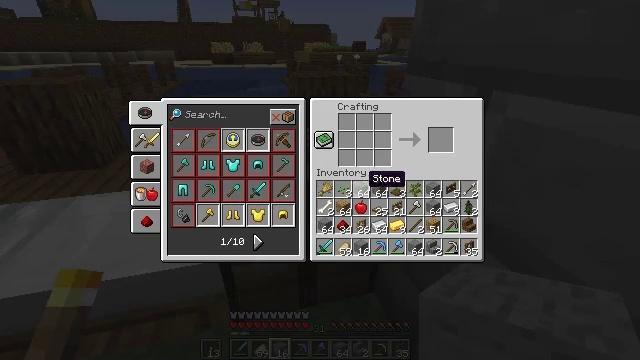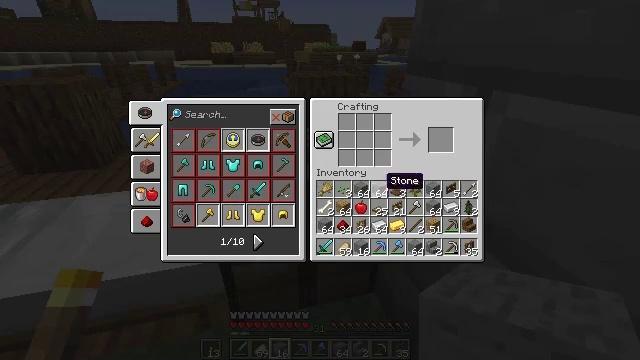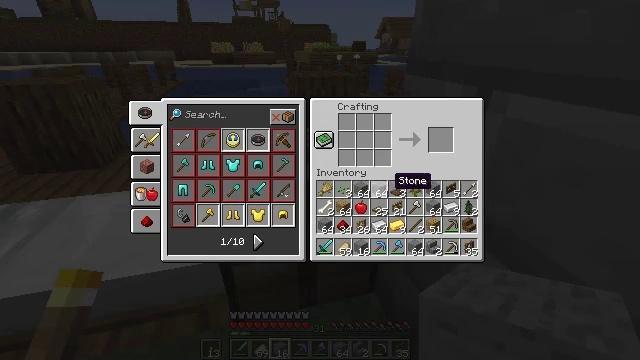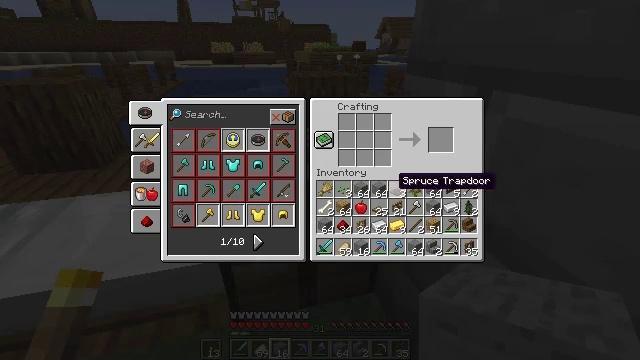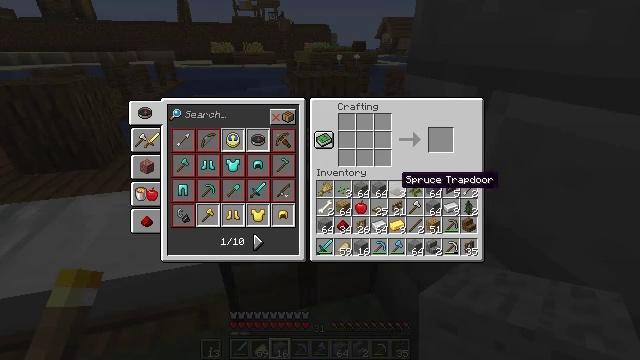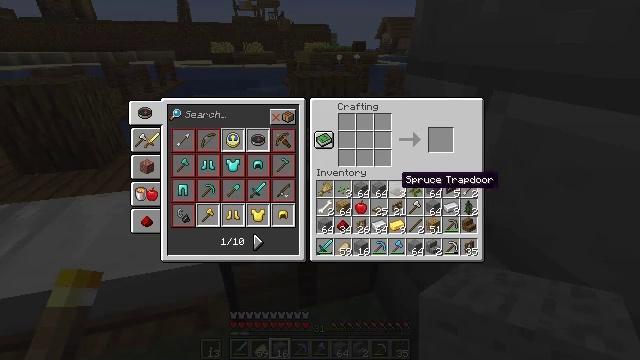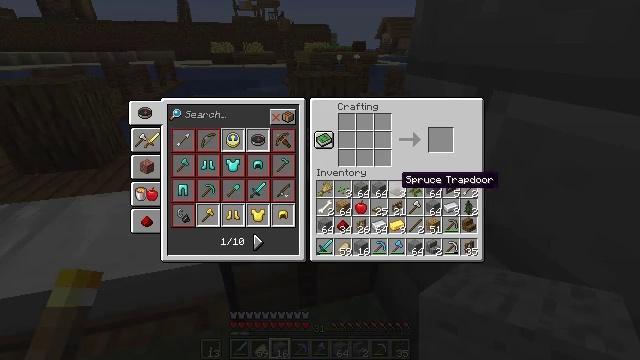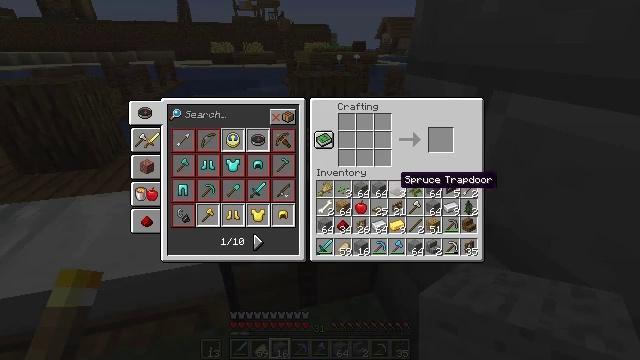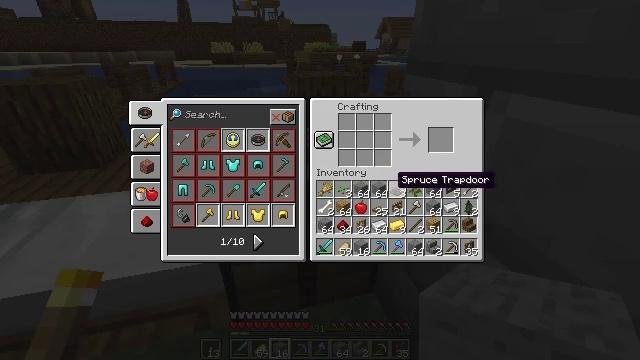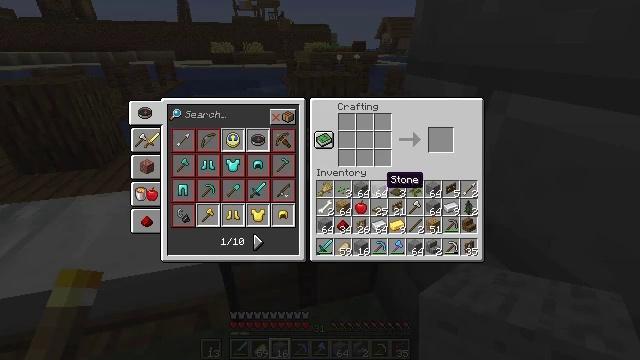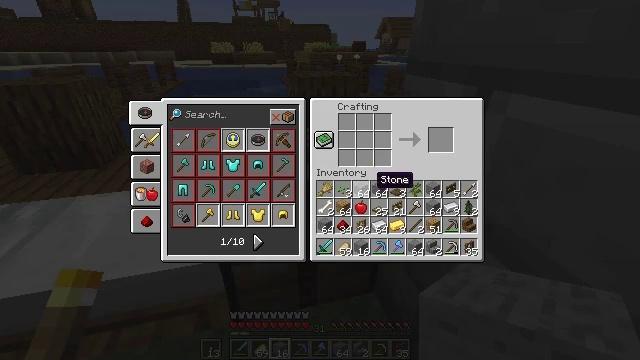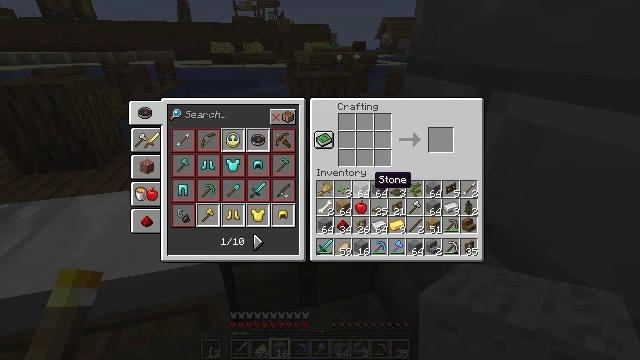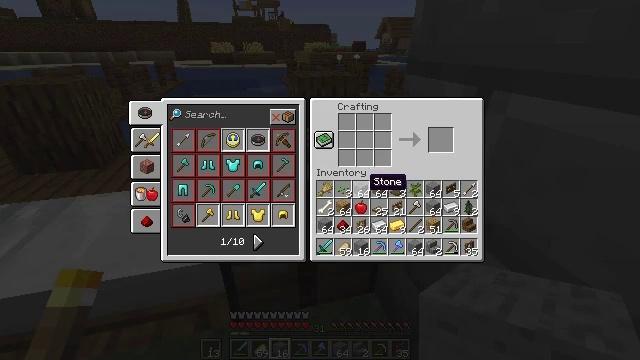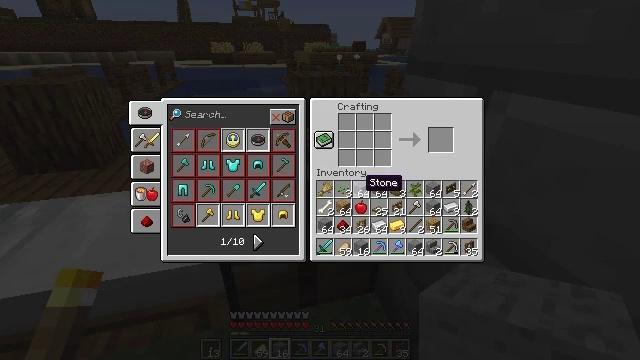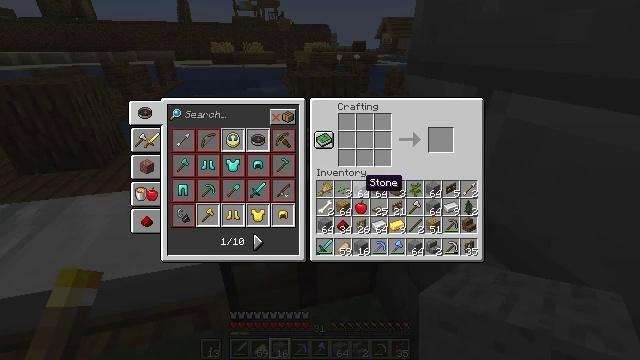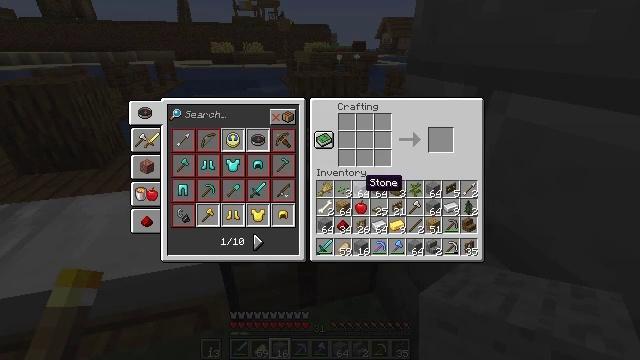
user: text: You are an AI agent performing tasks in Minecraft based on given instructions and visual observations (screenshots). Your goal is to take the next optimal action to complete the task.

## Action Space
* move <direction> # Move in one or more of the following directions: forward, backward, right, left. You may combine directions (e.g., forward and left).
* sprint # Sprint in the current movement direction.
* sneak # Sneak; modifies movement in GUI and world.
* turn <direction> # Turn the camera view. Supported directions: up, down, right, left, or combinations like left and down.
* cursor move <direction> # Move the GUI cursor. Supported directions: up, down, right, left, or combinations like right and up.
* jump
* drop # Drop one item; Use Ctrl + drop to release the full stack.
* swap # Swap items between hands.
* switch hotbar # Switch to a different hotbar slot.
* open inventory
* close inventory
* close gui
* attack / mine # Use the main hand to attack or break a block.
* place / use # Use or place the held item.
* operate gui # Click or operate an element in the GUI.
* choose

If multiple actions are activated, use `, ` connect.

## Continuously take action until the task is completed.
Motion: motion action
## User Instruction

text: Use stone to craft stone bricks.
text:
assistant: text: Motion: cursor move right
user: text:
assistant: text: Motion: cursor move right
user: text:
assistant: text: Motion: no_op
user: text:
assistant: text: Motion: no_op
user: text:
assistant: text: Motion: no_op
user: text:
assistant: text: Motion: no_op
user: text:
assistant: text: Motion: no_op
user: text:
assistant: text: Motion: no_op
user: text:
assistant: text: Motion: cursor move left
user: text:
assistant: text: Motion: cursor move left
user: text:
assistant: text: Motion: no_op
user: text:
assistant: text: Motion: no_op
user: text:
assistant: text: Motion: no_op
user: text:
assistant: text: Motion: no_op
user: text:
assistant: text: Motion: no_op
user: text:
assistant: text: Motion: operate gui
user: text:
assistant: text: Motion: operate gui
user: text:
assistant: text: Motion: cursor move up
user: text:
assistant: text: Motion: cursor move up
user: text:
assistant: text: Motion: no_op
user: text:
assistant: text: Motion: no_op
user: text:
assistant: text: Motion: no_op
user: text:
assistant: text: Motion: no_op
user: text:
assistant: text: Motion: no_op
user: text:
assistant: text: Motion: no_op
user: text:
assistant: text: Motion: no_op
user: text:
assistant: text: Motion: no_op
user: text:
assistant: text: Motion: no_op
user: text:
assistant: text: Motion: cursor move right
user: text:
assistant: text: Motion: no_op